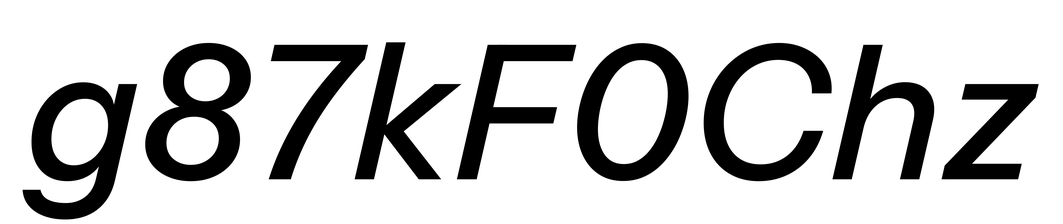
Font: InstrumentSans-Italic_Medium_Italic